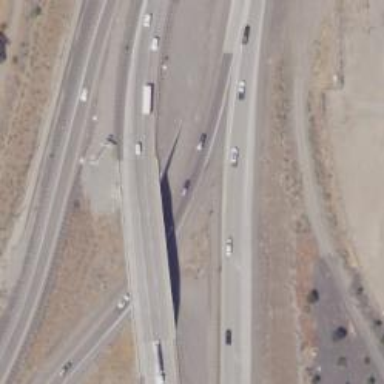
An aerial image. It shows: Motorway bridge.